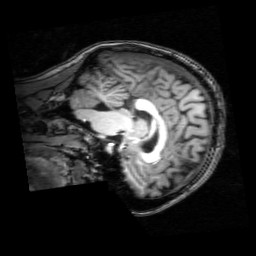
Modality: T1w
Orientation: sagittal
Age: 27
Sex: female
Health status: healthy
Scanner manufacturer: philips
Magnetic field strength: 3 T
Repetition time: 0.008 s
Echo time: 0.0037 s